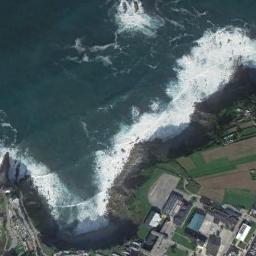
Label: beach